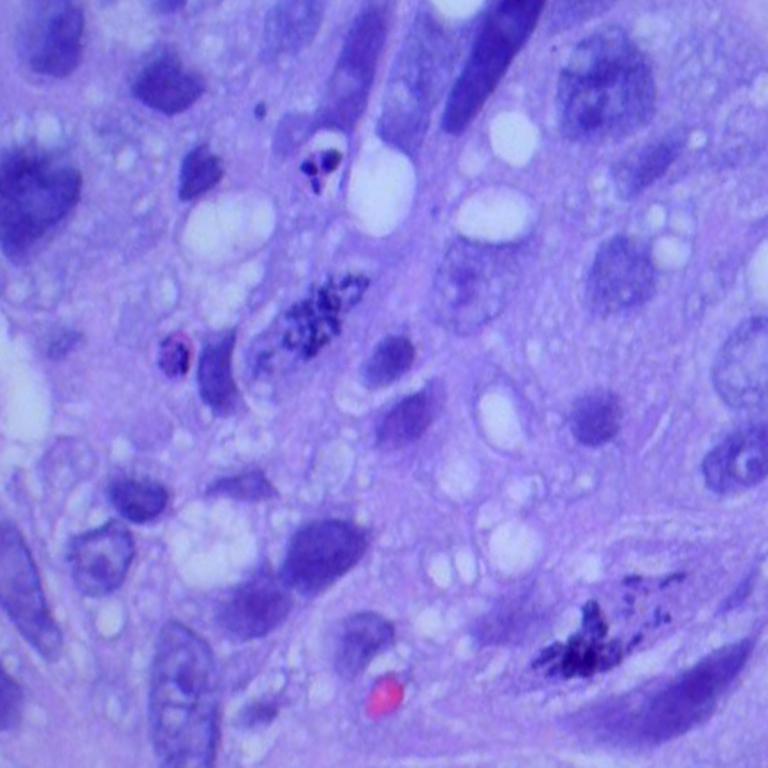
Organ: lung
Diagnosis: squamous carcinomas